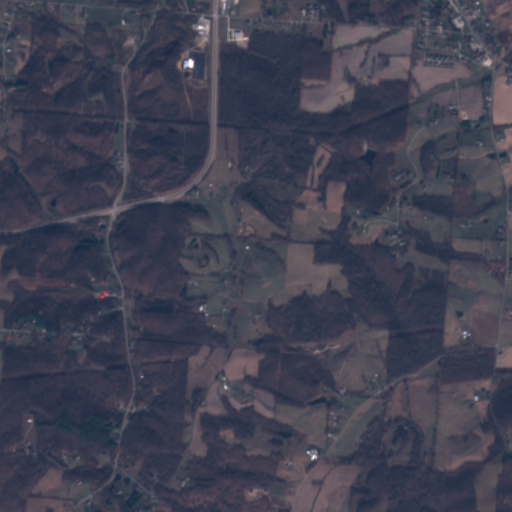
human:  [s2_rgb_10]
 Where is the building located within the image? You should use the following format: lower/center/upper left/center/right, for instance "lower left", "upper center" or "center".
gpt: The building is located in the upper right of the image.
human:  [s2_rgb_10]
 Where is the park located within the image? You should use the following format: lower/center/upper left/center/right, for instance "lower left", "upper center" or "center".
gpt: There is no park in the image.